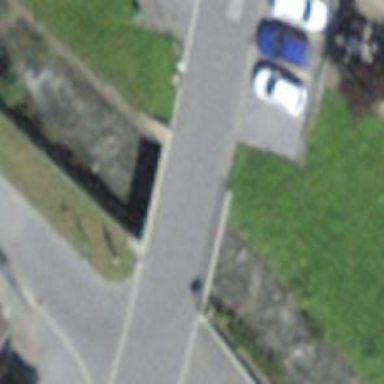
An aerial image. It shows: Residential road with bridge.